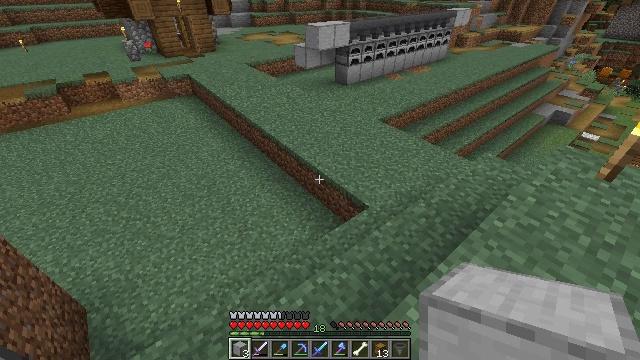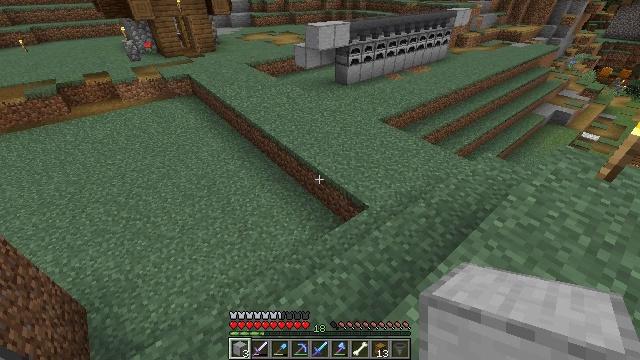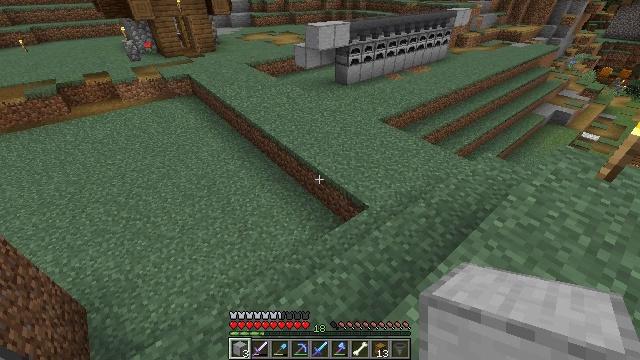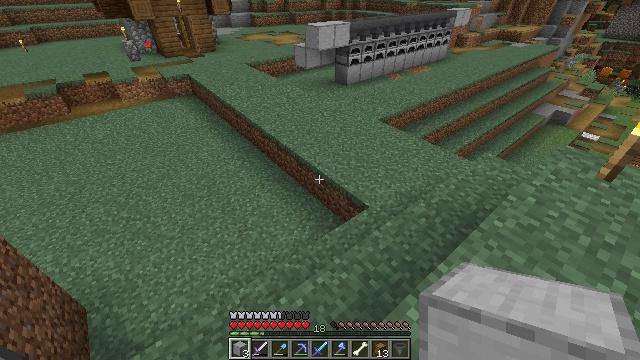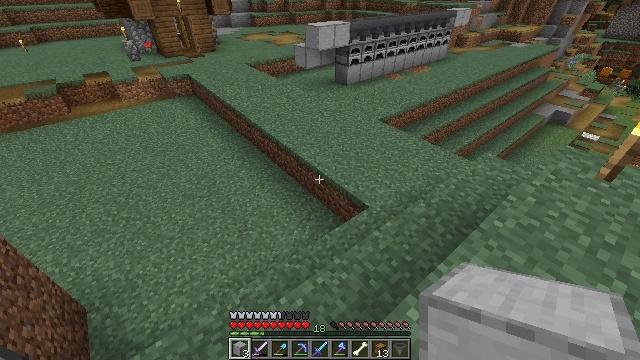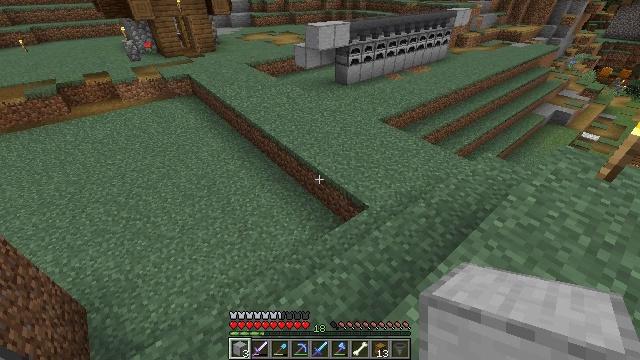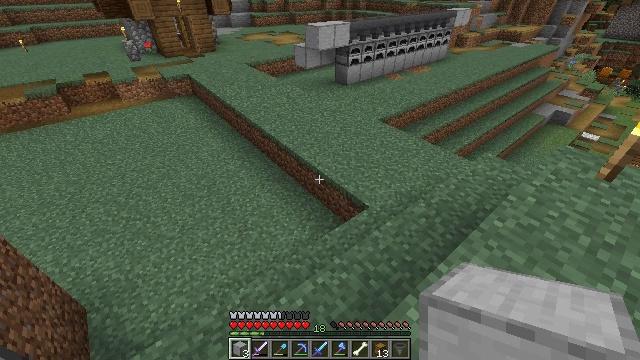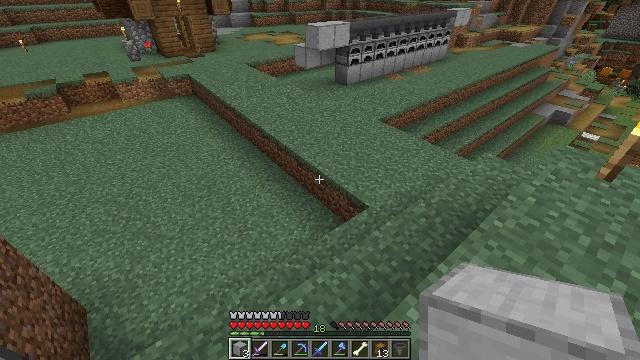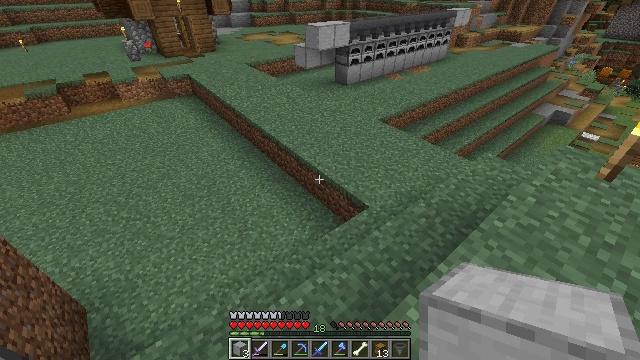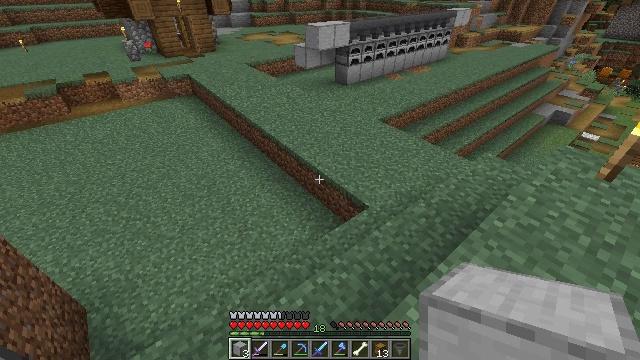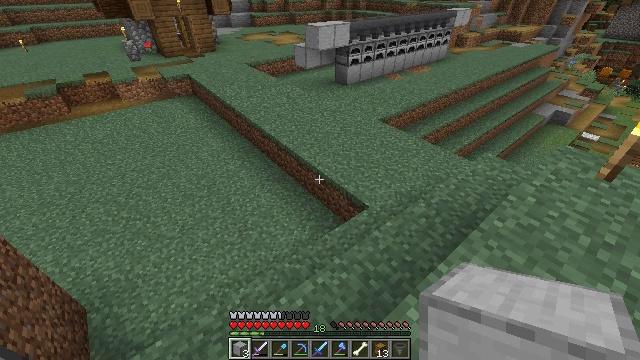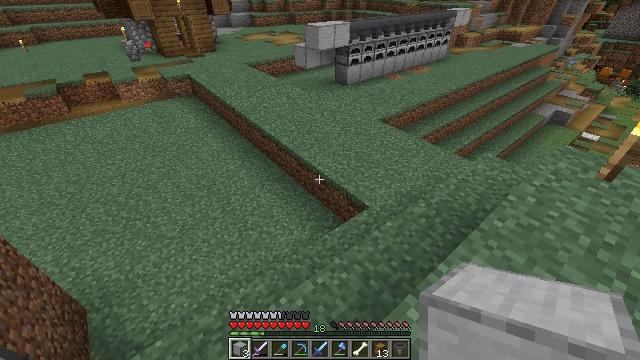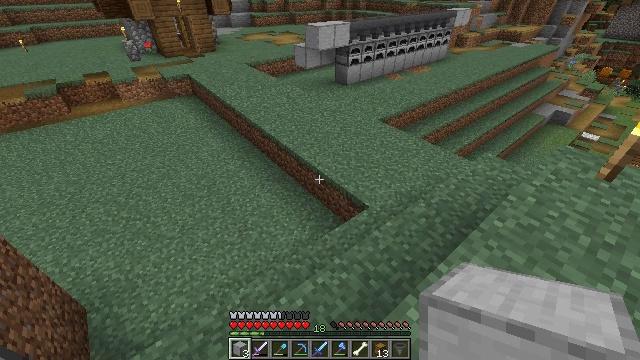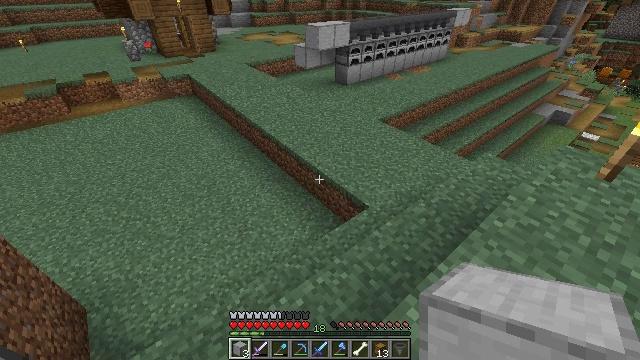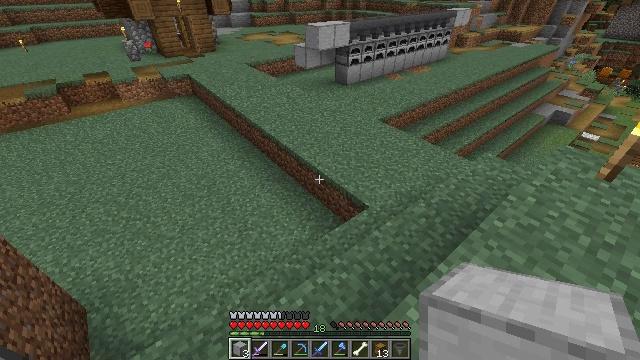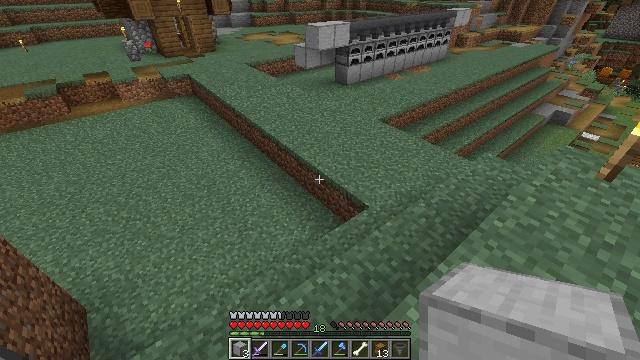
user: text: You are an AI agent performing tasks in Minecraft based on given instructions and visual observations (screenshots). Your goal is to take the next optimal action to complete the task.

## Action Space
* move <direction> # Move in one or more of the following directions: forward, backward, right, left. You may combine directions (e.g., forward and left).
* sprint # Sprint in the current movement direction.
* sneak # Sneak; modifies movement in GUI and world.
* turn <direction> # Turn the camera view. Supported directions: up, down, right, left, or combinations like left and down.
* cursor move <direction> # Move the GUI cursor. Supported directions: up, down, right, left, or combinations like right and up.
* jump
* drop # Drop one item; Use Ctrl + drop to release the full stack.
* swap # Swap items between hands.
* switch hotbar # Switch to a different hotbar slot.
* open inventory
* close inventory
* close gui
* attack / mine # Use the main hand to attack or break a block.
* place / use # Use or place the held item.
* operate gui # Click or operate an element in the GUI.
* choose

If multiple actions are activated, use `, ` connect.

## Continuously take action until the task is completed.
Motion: motion action
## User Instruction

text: Convert stone into smooth stone using the furnace.
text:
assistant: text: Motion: no_op
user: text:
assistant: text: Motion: no_op
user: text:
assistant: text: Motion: no_op
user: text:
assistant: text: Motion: no_op
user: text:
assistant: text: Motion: no_op
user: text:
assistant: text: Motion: no_op
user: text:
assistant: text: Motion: no_op
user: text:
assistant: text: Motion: no_op
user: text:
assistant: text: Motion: no_op
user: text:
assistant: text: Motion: no_op
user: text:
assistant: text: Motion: no_op
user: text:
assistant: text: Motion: no_op
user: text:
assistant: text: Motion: no_op
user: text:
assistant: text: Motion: no_op
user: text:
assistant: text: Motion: no_op
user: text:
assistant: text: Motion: no_op
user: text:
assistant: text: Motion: no_op
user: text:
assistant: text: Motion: no_op
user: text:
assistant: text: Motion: no_op
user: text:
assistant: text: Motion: no_op
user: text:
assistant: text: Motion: no_op
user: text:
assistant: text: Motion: no_op
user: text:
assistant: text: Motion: no_op
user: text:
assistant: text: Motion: no_op
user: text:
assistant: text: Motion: no_op
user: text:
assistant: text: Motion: no_op
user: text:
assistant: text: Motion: no_op
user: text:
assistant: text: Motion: no_op
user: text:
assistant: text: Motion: no_op
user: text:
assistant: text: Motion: no_op